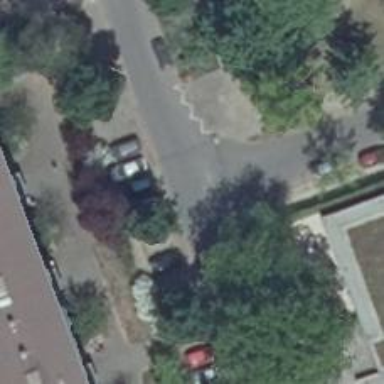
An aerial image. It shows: Residential road with asphalt surface. There is parallel parking on the right side and perpendicular parking on the left side.